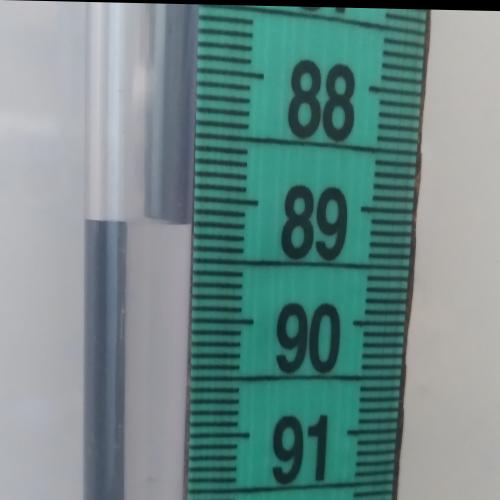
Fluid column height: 89.2 cm